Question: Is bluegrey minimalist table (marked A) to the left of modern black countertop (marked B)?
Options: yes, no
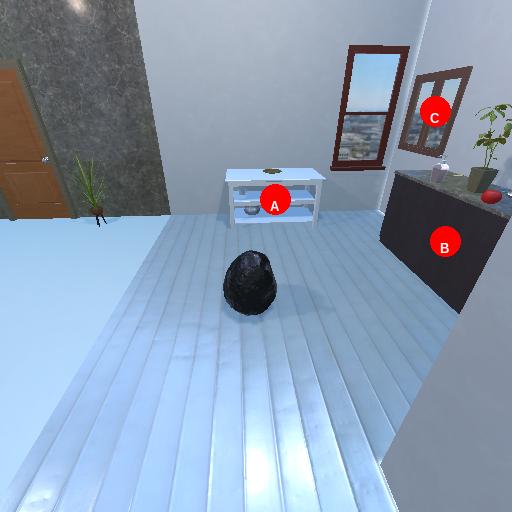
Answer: yes